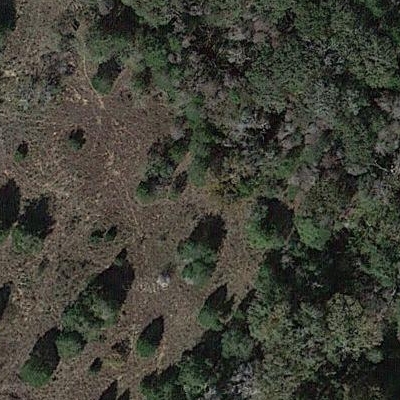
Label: Forest